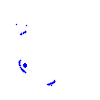
Particle: kaon